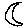
Label: moon